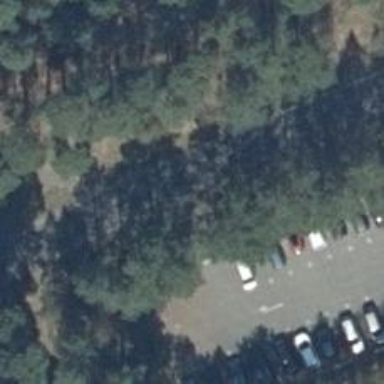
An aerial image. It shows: Road serving as parking aisle.